В настоящее время для передачи энергии и информации широко используются различные волноводы. Распространение электромагнитных волн в волноводах существенно отличается от рас-пространения волн в свободном пространстве и в данной задаче вам необходимо описать распространение электромагнитных волн в простейшем плоском волноводе. Плоская монохроматическая электромагнитная волна, распространяющаяся вдоль оси $Ox$, описывается функцией $$ \vec E(t, x)=\vec E_0\cos(\omega t-kx+\varphi).\quad\quad (1) $$ Здесь $\vec E, \vec E_0$ – напряженность электрического поля волны и его амплитуда соответственно, величина $k$ называется волновым числом, $\omega$ – круговая частота волны, $\varphi$ – начальная фаза, а величина под косинусом носит название фазы волны.
Выразите волновое число $k$ через длину волны $\lambda$, а период колебаний $T$ через угловую частоту $\omega$.
Выразите скорость распространения волны $c$ через величины $k$ и $\omega$. В общем случае плоская монохроматическая волна описывается функцией $$\vec E(t, \vec r)=\vec E_0\cos(\omega t-\vec k\cdot \vec r+\varphi).\quad\quad (2)$$ В данном выражении $r$ – радиус-вектор произвольной точки пространства, $k$ – волновой вектор, равный по модулю волновому числу и указывающий направление распространения волны. Пусть волновой вектор $\vec k$ лежит в плоскости $Oxy$ и направлен под углом $\theta$ к оси $Ox$, как показано на рисунке справа.
Нарисуйте схематически семейство эквидистантных волновых поверхностей, то есть поверхностей равной фазы колебаний, для плоской волны, описываемой функцией (2).
Запишите явное выражение для напряженности электрического поля волны (2), как функцию координат $\vec E(t, x, y)$. Идеальная монохроматическая волна бесконечна во времени и пространстве, поэтому она не может нести информацию. Для передачи информации необходимо использовать либо отдельные импульсы (ограничивать волну во времени) или изменять амплитуду волны (модулировать волну). В этих случаях волна перестает быть монохроматической, и ее можно представить в виде суммы (суперпозиции) монохроматических волн. Рассмотрим волну, являющуюся суммой двух волн, распространяющихся вдоль оси $Ox$: первая с круговой частотой $\omega_0$ и волновым числом $k_0$; частота второй волны равна $\omega_0+\Delta\omega$, $\Delta\omega\ll\omega_0$, а ее волновое число – $k_0+\Delta k$, $\Delta k\ll k_0$. Заметим, что в общем случае волновое число является некоторой функцией от частоты $k(\omega)$.
Покажите, что сумма двух этих монохроматических волн представляет собой модулированную волну, состоящую из отдельных волновых пакетов. Запишите формулу, описывающую медлен-ное изменение амплитуды волны $A_0(x, t)$ в пространстве и времени (ее огибающую).
Определите длительность $\tau$ отдельного волнового пакета. Запишите соотношение между длительностью $\tau$ и разностью частот $\Delta\nu=\Delta\omega/2\pi$.
Определите пространственную длину волнового пакета $L$. Оказывается, что скорости движения волновой поверхности постоянной фазы $v_p$, которая называется фазовой скоростью, отличается от скорости движения волнового пакета $v_g$, которая называется групповой скоростью. В качестве групповой скорости можно рассматривать скорость движения какого-либо максимума огибающей.
Найдите фазовую скорость $v_p$ рассматриваемой модулированной волны и выразите ее через $\omega, k, \Delta\omega, \Delta k$.
Найдите групповую скорость $v_g$ рассматриваемой модулированной волны и выразите ее через $\omega, k, \Delta\omega, \Delta k$.
Установите связь между фазовой $v_p$ и групповой $v_g$ скоростями для электромагнитных волн в вакууме. В данной части рассмотрим распространение электромагнитных волн в плоском волноводе. Волновод образован двумя бесконечными параллельными проводящими пластинами, находящимися на расстоянии $a$ друг от друга. Считайте, что между пластинами находится вакуум. Будем рассматривать электромагнитные волны, вектор напряженности электрического поля $\vec E$ которых направлен параллельно пластинам (их называют ТЕ-волны). Введем систему координат, ось $Ox$ которой лежит на одной из пластин, а ось $Oy$ направлена перпендикулярно пластинам. Волна, распространяющаяся между пластинами вдоль оси , описывается функцией $$E(t, x, y)=E_0\cos(\omega t-k_x x)\sin(k_y y).\quad\quad (3)$$ где $\omega$– заданная круговая частота волны. Чтобы эта волна могла распространяться в волноводе без потерь энергии, необходимо, чтобы напряженность поля на пластинах обращалась в ноль.
Найдите значения $k_y$, при которых волна может распространяться в волноводе без потерь энергии. Набор возможных значений $k_y$ является дискретным и характеризуется некоторым целым числом $m$. Волны, соответствующие различным значениям этого числа, называются модами (типами возможных волн).
Покажите, что волна, описываемая функцией (3), может быть представлена в виде суперпозиции двух плоских волн $E_1(t,x,y)$ и $E_2(t,x,y)$ с волновыми числами $k_0$, распространяющихся симметрично под углами $\pm\theta$ к пластинам (смотрите рисунок выше).
Выразите значения величин $k_x, k_y$ через волновое число волны $k_0$ и угол $\theta$.
Определите возможные углы $\theta_m$, при которых волна может распространяться в волноводе без потерь энергии. Выразите значения этих углов через расстояние между пластинами $a$ и длину волны $\lambda$ в вакууме.
Определите фазовые скорости $v_p$ волн каждой моды. Выразите эти скорости через частоту волны $\omega$ и скорость света в вакууме $c$. На вход волновода подаются короткие импульсы длительностью $\tau$ с несущей частотой $\omega_0$. Так как эти импульсы имеют конечную длительность, то они не является монохроматической волной, а содержат набор монохроматических компонент в некотором диапазоне частот $\Delta\omega\ll\omega_0$. Эти входные импульсы формируют набор импульсов в каждой из возможных мод волновода.
Определите скорость распространения этого импульса в моде номер $m$.
На каком минимальном расстоянии $X$ от входа в волновод число импульсов удвоится, если $a/\lambda=1.2$. Ответ выразите через скорость света $c$и длительность импульса $\tau$. Чтобы избежать появления «лишних» импульсов при передаче информации, используют работающие в одномодовом режиме волноводы, в которых может распространяться только одна мода.
Найдите отношения $a/\lambda$, при которых в волноводе может распространяться только одна мода.
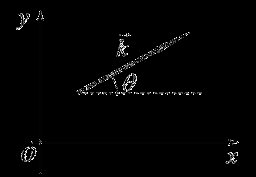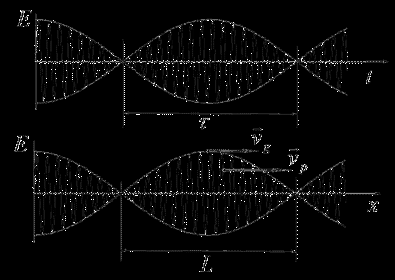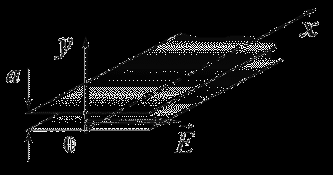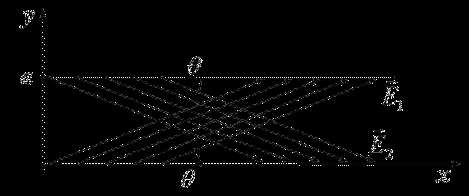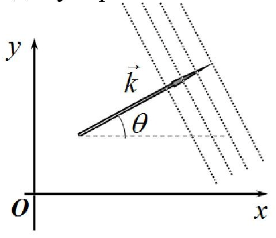
Выразите волновое число $k$ через длину волны $\lambda$, а период колебаний $T$ через угловую частоту $\omega$.
Решение: Функция \[ \vec{E}(t, x)=\vec{E}_{0} \cos (\omega t-k x+\varphi) \] описывающая волну в фиксированный момент времени \( t=t_{0}, \) дает распределение напряженности поля в пространстве. При изменении координаты на длину волны \( \lambda \) аргумент косинуса должен измениться на \( 2 \pi, \) поэтому \[ \left(\omega t_{0}-k(x+\lambda)+\varphi\right)-\left(\omega t_{0}-k x+\varphi\right)=2 \pi \] Из этого соотношения следует, что \[ k=\frac{2 \pi}{\lambda} \] Фиксируя точку пространства \( x=x_{0} \) и рассуждая аналогично, можно записать \[ \left(\omega(t+T)-k x_{0}+\varphi\right)-\left(\omega t-k x_{0}+\varphi\right)=2 \pi \] откуда следует \[ \omega=\frac{2 \pi}{T} \]
Ответ: $k=\cfrac{2 \pi}{\lambda}, \omega=\cfrac{2 \pi}{T}$

Выразите скорость распространения волны $c$ через величины $k$ и $\omega$.
Решение: Скорость распространения монохроматической волны есть скорость движения некоторой волновой поверхности постоянной фазы. Эта поверхность удовлетворяет уравнению \( \omega t-k x+\varphi= \mathrm{const} \). Из этого уравнения следует, что скорость распространения волны равна \[ c=\frac{d x}{d t}=\frac{\omega}{k} \]
Ответ: $ c=\cfrac{\omega}{k} $

Нарисуйте схематически семейство эквидистантных волновых поверхностей, то есть поверхностей равной фазы колебаний, для плоской волны, описываемой функцией (2).
Решение: Поверхность постоянной фазы в фиксированный момент времени удовлетворяет уравнению \( \vec{k} \cdot \vec{r}= \mathrm{const} \), а это есть семейство плоскостей, перпендикулярных волновому вектору \( \vec{k} \).

Запишите явное выражение для напряженности электрического поля волны (2), как функцию координат $\vec E(t, x, y)$.
Решение: Раскрывая скалярное произведение $\vec{k} \cdot \vec{r} $ получим уравнение волны в координатном представлении:
Ответ: $ E=E_{0}^{\prime} \cos (\omega t-k x \cos \theta-k y \sin \theta+\varphi) $

Покажите, что сумма двух этих монохроматических волн представляет собой модулированную волну, состоящую из отдельных волновых пакетов. Запишите формулу, описывающую медлен-ное изменение амплитуды волны $A_0(x, t)$ в пространстве и времени (ее огибающую).
Решение: Так как для напряженности электрического поля справедлив принцип суперпозиции, то для составной волны можно записать \[ \begin{array}{l} E=E_{0} \cos \left(\omega_{0} t-k_{0} x\right)+E_{0} \cos \left(\left(\omega_{0}+\Delta \omega\right) t-\left(k_{0}+\Delta k\right) x\right)= \\ =2 E_{0} \cos \left(\left(\omega_{0}+\frac{\Delta \omega}{2}\right) t-\left(k_{0}+\frac{\Delta k}{2}\right) x\right) \cos \left(\frac{\Delta \omega}{2} t-\frac{\Delta k}{2} x\right) \end{array} \] Учтем, что \( \Delta \omega\ll\omega_{0}, \) а, следовательно, и \( \Delta k\ll k_{0}, \) перепишем это выражение в виде: \( E=A_{0}(x, t) \cos \left(\omega_{0} t-k_{0} x\right) \) Здесь введено обозначение \[ A_{0}(x, t)=2 E_{0} \cos \left(\frac{\Delta \omega}{2} t-\frac{\Delta k}{2} x\right) \] для медленно изменяющейся амплитуды волны.
Ответ: $ E=A_{0}(x, t) \cos \left(\omega_{0} t-k_{0} x\right) \\ A_{0}(x, t)=2 E_{0} \cos \left(\cfrac{\Delta \omega}{2} t-\cfrac{\Delta k}{2} x\right) $

Определите длительность $\tau$ отдельного волнового пакета. Запишите соотношение между длительностью $\tau$ и разностью частот $\Delta\nu=\Delta\omega/2\pi$.
Решение: Для определения длительности пакета следует учесть, что при переходе от одного «нуля» косинуса до следующего аргумент косинуса изменяется на \( \pi \). Поэтому \( \cfrac{\Delta \omega}{2} \tau=\pi \Rightarrow \tau=\cfrac{2 \pi}{\Delta \omega} \). Учитывая, что \( \Delta \omega=2 \pi \Delta v, \) получим соотношение между длительностью пакета и его спектральной шириной:
Ответ: \( \tau \Delta v=1 \)

Определите пространственную длину волнового пакета $L$.
Решение: Проводя аналогичные рассуждения, не сложно получить, что \[ \frac{\Delta k}{2} L=\pi \Rightarrow L=\frac{2 \pi}{\Delta k} \]
Ответ: $L=\cfrac{2 \pi}{\Delta k}$

Найдите фазовую скорость $v_p$ рассматриваемой модулированной волны и выразите ее через $\omega, k, \Delta\omega, \Delta k$.
Решение: Фазовая скорость может быть найдена как скорость движения волновой поверхности постоянной фазы. Из п. 5 следует, что эта поверхность удовлетворяет условию \( \left(\omega_{0} t-k_{0} x\right)= \) const из которого следует, что фазовая скорость равна
Ответ: $ v_{p}=\cfrac{\omega_{0}}{k_{0}} $

Найдите групповую скорость $v_g$ рассматриваемой модулированной волны и выразите ее через $\omega, k, \Delta\omega, \Delta k$.
Решение: Для определения групповой скорости, запишем условие того, что амплитуда волны, например, максимальна \[ \frac{\Delta \omega}{2} t-\frac{\Delta k}{2} x=0 \] Из этого выражения следует, что групповая скорость задается формулой
Ответ: $ v_{g}=\cfrac{\Delta \omega}{\Delta k} $

Установите связь между фазовой $v_p$ и групповой $v_g$ скоростями для электромагнитных волн в вакууме.
Решение: Для электромагнитных волн в вакууме выполняется соотношение \( \lambda\nu=c, \) из которого следует \[ \omega=k c \] откуда находим $$ v_{p}=\cfrac{\omega}{k}=c \\ v_{g}=\cfrac{\Delta \omega}{\Delta k}=c=v_{p} $$ то есть, и фазовая, и групповая скорости равны скорости света \( c \) в вакууме.
Ответ: $v_{g}=c=v_{p}$

Найдите значения $k_y$, при которых волна может распространяться в волноводе без потерь энергии.
Решение: Предложенная в условии функция, описывающая поле в плоском волноводе \[ E(t, x, y)=E_{0} \cos \left(\omega t-k_{x} x\right) \sin \left(k_{y} y\right) \] удовлетворяет одному граничному условию: при \( y=0 \quad \) напряженность поля \( E=0 . \) Поэтому следует выбрать такие значения \( k_{y}, \) чтобы выполнялось второе граничное условие: при \( y=a \) напряженность поля также должна обращаться в нуль. Это условие будет выполнено при \[ \sin k_{y} a=0 \Rightarrow k_{y} a=m \pi \Rightarrow k_{y}=m \frac{\pi}{a} \] В этом выражении \( m- \) целое положительное число, \( m=1,2,3 \ldots \)
Ответ: $k_{y}=m \cfrac{\pi}{a}, m\in\mathbb Z$

Покажите, что волна, описываемая функцией (3), может быть представлена в виде суперпозиции двух плоских волн $E_1(t,x,y)$ и $E_2(t,x,y)$ с волновыми числами $k_0$, распространяющихся симметрично под углами $\pm\theta$ к пластинам (смотрите рисунок выше).
Решение: Запишем уравнения симметричных волн \[ \begin{array}{l} E_{1}=E_{0}^{\prime} \cos \left(\omega t-k_{0} x \cos \theta+k_{0} y \sin \theta+\varphi\right) \\ E_{2}=E_{0}^{\prime} \cos \left(\omega t-k_{0} x \cos \theta-k_{0} y \sin \theta-\varphi\right) \end{array} \] где \( k_{0}=\cfrac{\omega}{c}- \) волновое число волн, распространяющихся под углом \( \pm \theta \) к плоскостям волновода, и просуммируем их \[ E=E_{1}+E_{2}=2 E_{0}^{\prime} \cos \left(\omega t-k_{0} x \cos \theta\right) \cos \left(k_{0} y \sin \theta+\varphi\right) \] то есть должно выполняться условие \[ E_{0}^{\prime}=E_{0} / 2 \] Отметим при этом, что должно быть \( \varphi=-\pi / 2 . \)

Выразите значения величин $k_x, k_y$ через волновое число волны $k_0$ и угол $\theta$.
Решение: Из сравнения полученной формулы и формулы для плоского волновода в п. 11 следует, что они будут совпадать, если
Ответ: $ k_{x}=k_{0} \cos \theta \\ k_{y}=k_{0} \sin \theta $

Определите возможные углы $\theta_m$, при которых волна может распространяться в волноводе без потерь энергии. Выразите значения этих углов через расстояние между пластинами $a$ и длину волны $\lambda$ в вакууме.
Решение: Приравнивая значения величины \( k_{y} \), выражаемые формулами в п. 11 и 13, находим \[ k_{y}=k_{0} \sin \theta_{m}=m \frac{\pi}{a} \Rightarrow \sin \theta_{m}=m \frac{\pi}{a k_{0}} \] Волновое число рассматриваемых волн в вакууме связано с длиной волны соотношением \[ k_{0}=\frac{2 \pi}{\lambda} \] тогда значения возможных углов задаются формулой \[ \sin \theta_{m}=m \frac{\pi}{a k_{0}}=m \frac{\lambda}{2 a} \]
Ответ: $ \sin \theta_{m}=m \cfrac{\lambda}{2 a} $

Определите фазовые скорости $v_p$ волн каждой моды. Выразите эти скорости через частоту волны $\omega$ и скорость света в вакууме $c$.
Решение: Из уравнений п. 11 следует, что фазовая скорость распространения волны в волноводе задается формулой \[ v_{p}=\frac{\omega}{k_{x}}=\frac{\omega}{k_{0} \cos \theta} \] Выразив значение косинуса угла через его синус, который определяется формулой в п. 14, находим \[ v_{p}=\frac{\omega}{k_{0} \cos \theta}=\frac{\omega}{k_{0} \sqrt{1-\sin ^{2} \theta}}=\frac{\omega}{k_{0} \sqrt{1-\left(m \frac{\lambda}{2 a}\right)^{2}}} \] Наконец, используя формулы, связывающие частоты, длины волн и скорость света в вакууме \( \cfrac{\omega}{k_{0}}=c, \lambda=\cfrac{2 \pi}{\omega} c, \) получим \[ v_{p}=\cfrac{\omega}{k_{0} \cos \theta}=\cfrac{\omega}{k_{0} \sqrt{1-\sin ^{2} \theta}}=\cfrac{c}{\sqrt{1-\left(m \cfrac{\pi c}{\omega a}\right)^{2}}} \] Таким образом, оказывается, что фазовая скорость распространения незатухающей волны в волноводе больше, чем скорость света в вакууме.
Ответ: $ v_{p}=\cfrac{c}{\sqrt{1-\left(m \cfrac{\pi c}{\omega a}\right)^{2}}} $

Определите скорость распространения этого импульса в моде номер $m$.
Решение: Скорость распространения импульса есть групповая скорость распространения, поэтому она определяется формулой п. 9, в которой отношение приращений можно заменить производной \[ v_{g}=\frac{\Delta \omega}{\Delta k}=\frac{d \omega}{d k}=\left(\frac{d k}{d \omega}\right)^{-1} \] Для вычисления скорости по этой формуле необходимо получить в явном виде зависимость волнового числа от частоты \( k(\omega) . \) Для этого воспользуемся общей формулой для фазовой скорости \( v_{p}=\cfrac{\omega}{k} \) и запишем \[ k=\frac{\omega}{v_{p}}=\frac{\omega}{c} \sqrt{1-\left(m \frac{\pi c}{\omega a}\right)^{2}}=\frac{1}{c} \sqrt{\omega^{2}-\left(m \frac{\pi c}{a}\right)^{2}} \] после чего скорость распространения импульса вычисляется как \[ v=v_{g}=\left(\cfrac{d k}{d \omega}\right)^{-1}=\left(\cfrac{1}{c} \frac{\omega}{\sqrt{\omega^{2}-\left(m \cfrac{\pi c}{a}\right)^{2}}}\right)^{-1}=c \sqrt{1-\left(m \cfrac{\pi c}{a \omega}\right)^{2}} \] Как следует из этой формулы, групповая скорость, естественно, меньше скорости света в вакууме. Также, следует указать, что эта скорость равна \( c \cos \theta, \) что вполне очевидно.
Ответ: $ v_g=c \sqrt{1-\left(m \cfrac{\pi c}{a \omega}\right)^{2}} $

На каком минимальном расстоянии $X$ от входа в волновод число импульсов удвоится, если $a/\lambda=1.2$. Ответ выразите через скорость света $c$и длительность импульса $\tau$.
Решение: Обратимся к формуле п. 14 и подставим в нее заданное отношение \( a \) / \( \lambda=1.2 \) \[ \sin \theta_{m}=m \frac{\lambda}{2 a} \approx 0,42~\text{м} \] Так как синус любого аргумента не превышает единицы, то из полученного выражения следует, что в данном волноводе могут распространяться только две моды с \( m=1 \) и \( m=2, \) иными словами, входной импульс будет возбуждать в волноводе два импульса в этих модах. Скорости распространения импульсов в различных модах будут заметно различаться. Прежде всего, выразим эти скорости через заданное отношение \( a / \lambda \) в виде \[ v=c \sqrt{1-\left(m \frac{\pi c}{a \omega}\right)^{2}}=c \sqrt{1-\left(m \frac{\lambda}{2 a}\right)^{2}} \] На входе в волновод импульсы в обеих модах возбуждаются одновременно, но так как они движутся с разными скоростями, то по мере возрастания пройденного расстояния они расходятся во времени. Число импульсов удвоится, когда импульсы в разных модах разойдутся на время, превышающее длительность импульса, поэтому искомое расстояние \( X \) можно найти из условия \[ \frac{X}{v_{2}}-\frac{X}{v_{1}}=\tau \] которое приводит к окончательному ответу \( X=\cfrac{\tau}{\cfrac{1}{v_{2}}-\cfrac{1}{v_{1}}}=\cfrac{c \tau}{\sqrt{1-\left(\cfrac{\lambda}{2 a}\right)^{2}}-\cfrac{1}{\sqrt{1-\left(2 \cfrac{\lambda}{2 a}\right)^{2}}}} \approx 1.4\;c \tau \)
Ответ: $X\approx1.4\;c\tau$

Найдите отношения $a/\lambda$, при которых в волноводе может распространяться только одна мода.
Решение: Для того, чтобы волновод был одномодовым необходимо, чтобы выполнялось условие $\sin \theta_{2}=2 \cfrac{\lambda}{2 a}>1$ или $ \cfrac{a}{\lambda}<1$.
Ответ: $ \cfrac{a}{\lambda}<1$
Темы:
T, Электромагнетизм, Волны, Волновод, 2021, Жаутыковские